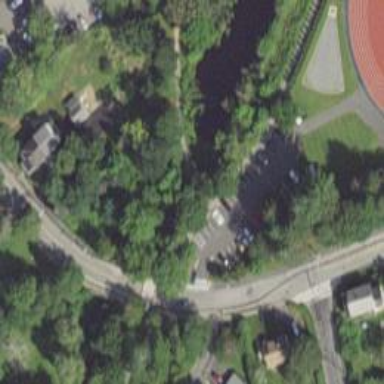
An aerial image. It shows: Path on bridge.